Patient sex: M
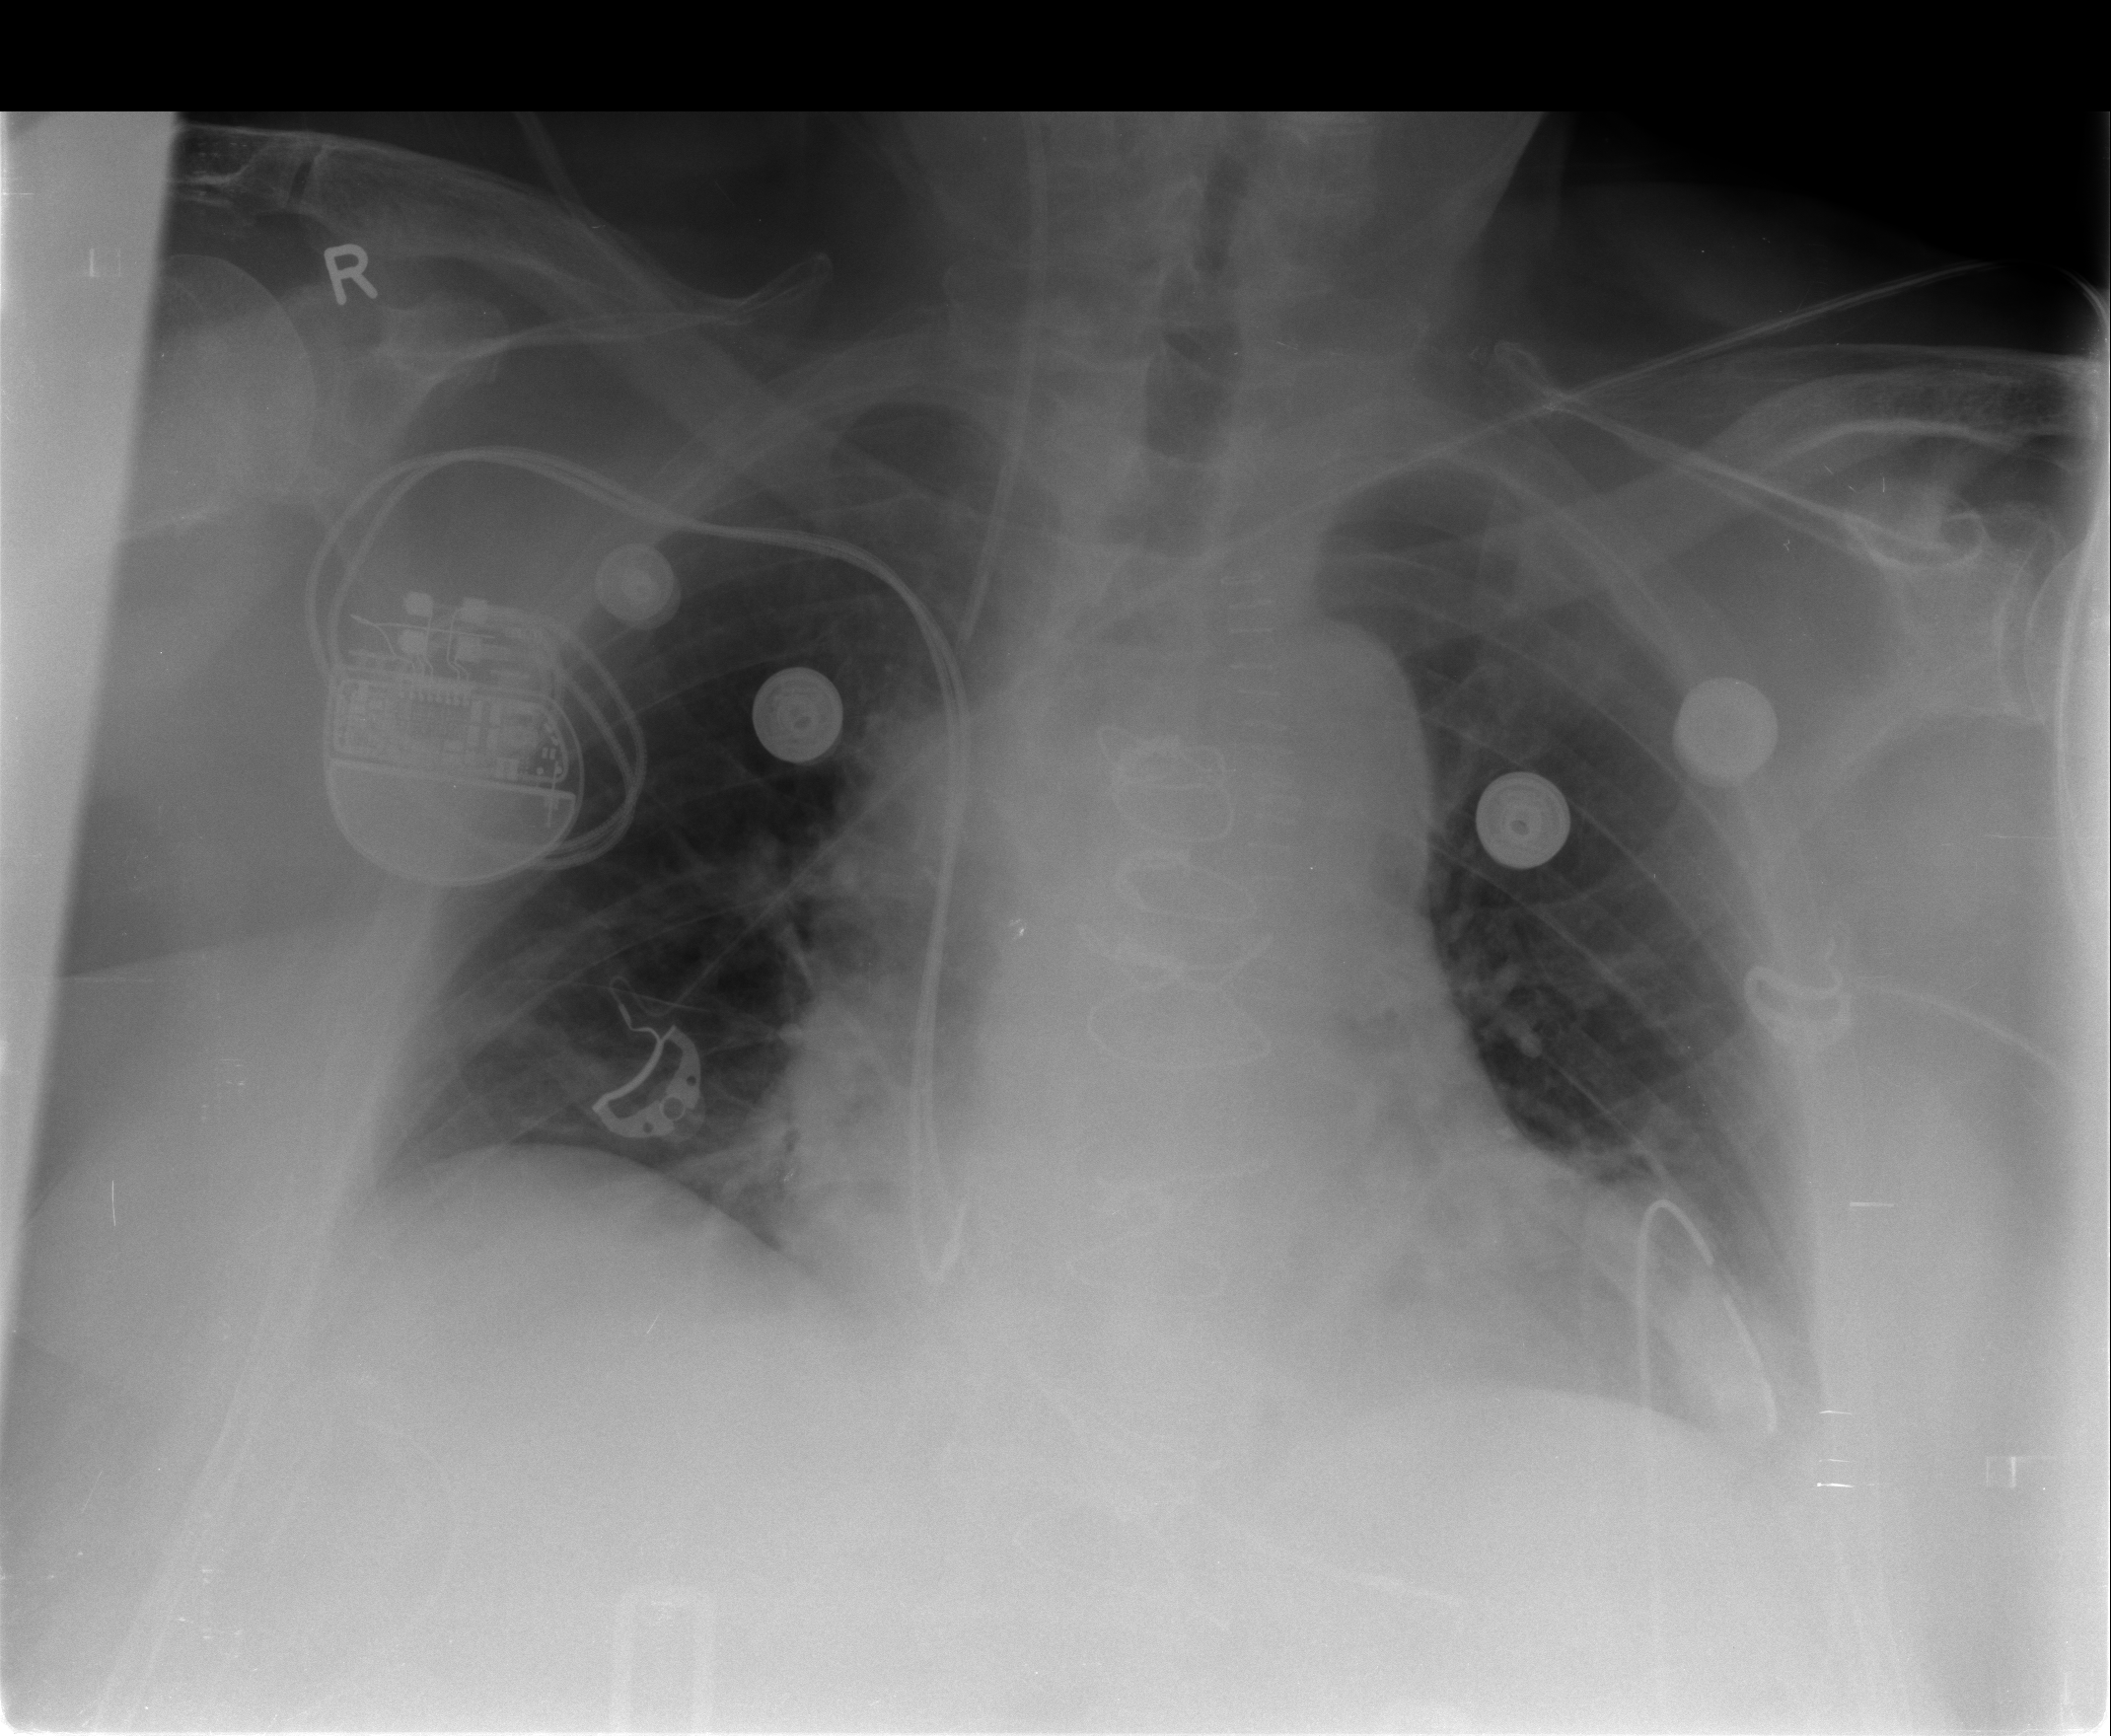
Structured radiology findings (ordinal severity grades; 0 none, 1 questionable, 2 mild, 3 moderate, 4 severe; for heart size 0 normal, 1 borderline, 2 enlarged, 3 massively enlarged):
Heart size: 1
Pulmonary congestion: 0
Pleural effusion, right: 0
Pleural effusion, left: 1
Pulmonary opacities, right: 0
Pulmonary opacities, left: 0
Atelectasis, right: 2
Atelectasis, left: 2